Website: apple
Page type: customer-info-address
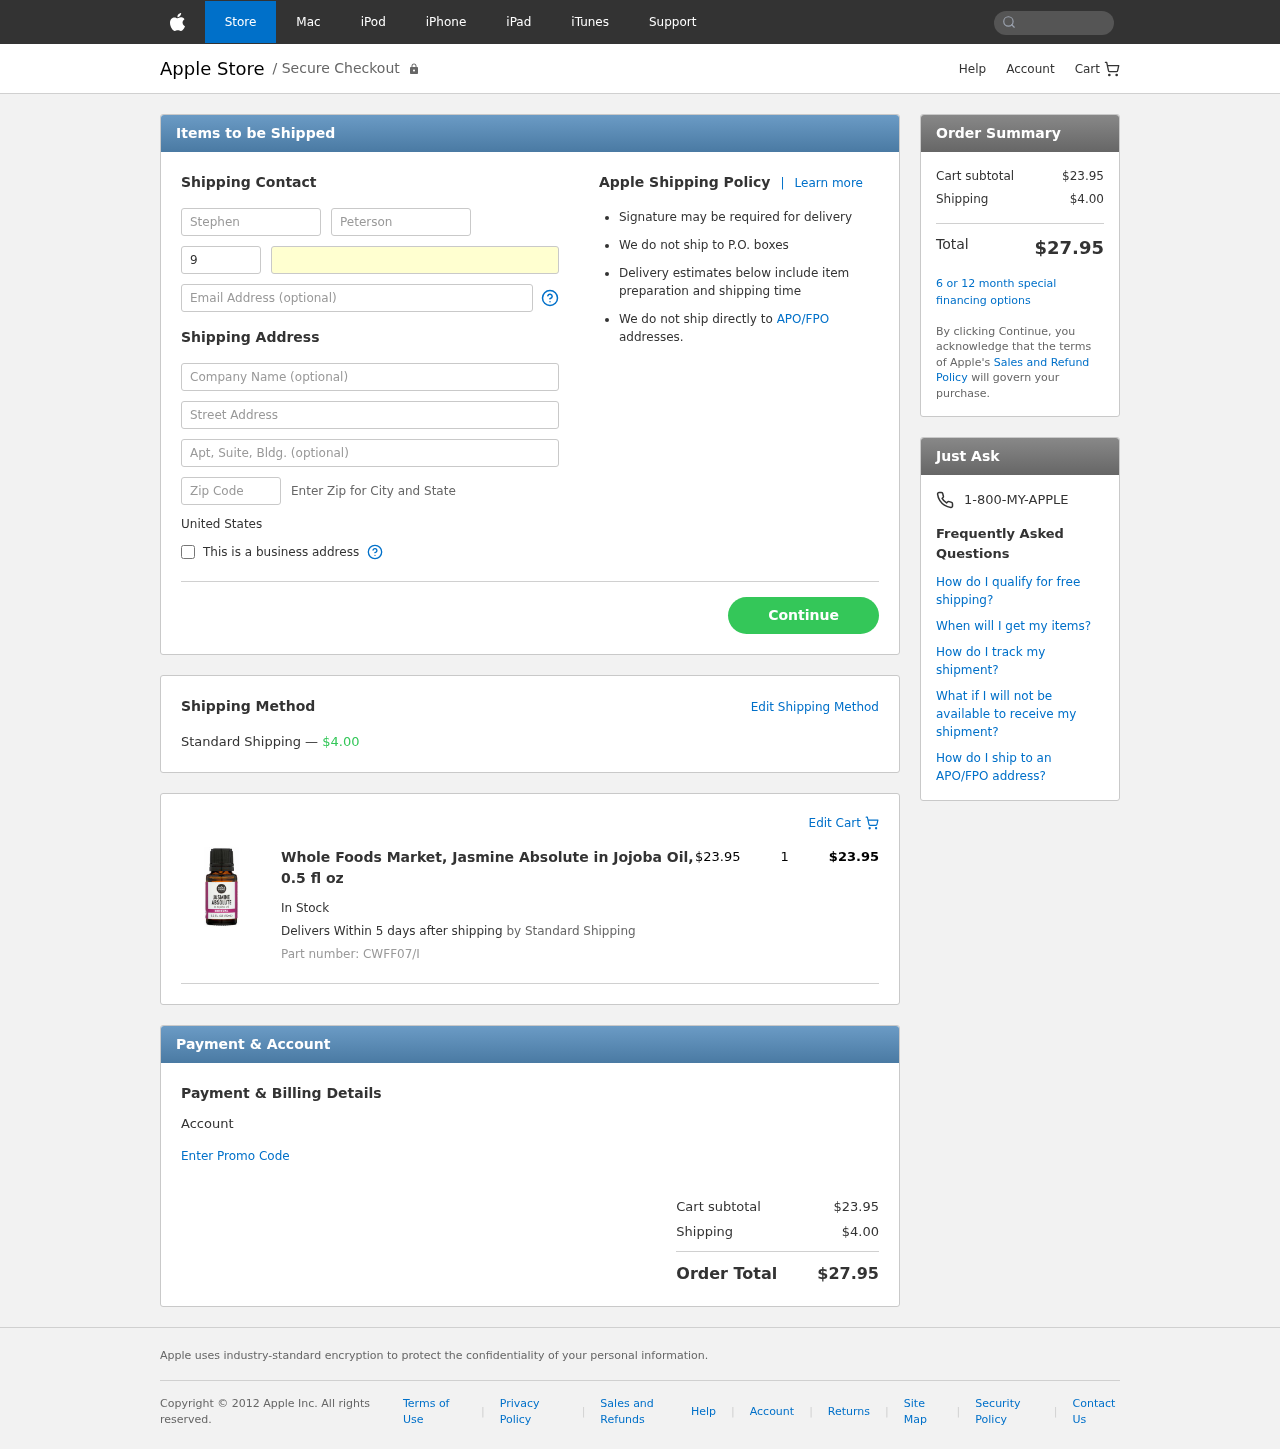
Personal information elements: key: PII_COUNTRY
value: United States
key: PII_FIRSTNAME
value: Stephen
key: PII_LASTNAME
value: Peterson
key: PII_PHONE_AREA
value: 961
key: PII_PHONE_LINE
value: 1178
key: PII_EMAIL
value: stephenpeterson@gmail.com
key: PII_STREET
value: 03753 Martinez Trafficway
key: PII_POSTCODE
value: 01678
Product elements: key: PRODUCT1_NAME
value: Whole Foods Market, Jasmine Absolute in Jojoba Oil, 0.5 fl oz
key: PRODUCT1_PRICE
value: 23.95
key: PRODUCT1_QUANTITY
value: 1
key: PRODUCT1_SKU
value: CWFF07/I
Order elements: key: ORDER_SHIPPING_COST
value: $4.00
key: ORDER_ITEM_TOTAL
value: $23.95
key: ORDER_SUBTOTAL
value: $23.95
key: ORDER_TOTAL
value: $27.95